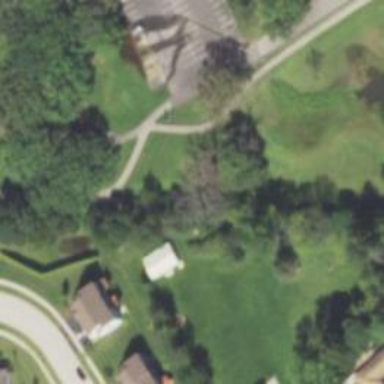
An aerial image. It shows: Disc golf hole.